Question: I have a:
'''
@property(nonatomic, retain) NSArray * buttonsArray;
...
...
@synthesize buttonsArray;
'''
when the view loads I initialize it as:
'''
buttonsArray = [[NSArray alloc] initWithObjects:
[UIButton buttonWithType:UIButtonTypeRoundedRect],
[UIButton buttonWithType:UIButtonTypeRoundedRect],
[UIButton buttonWithType:UIButtonTypeRoundedRect],
[UIButton buttonWithType:UIButtonTypeRoundedRect],
[UIButton buttonWithType:UIButtonTypeRoundedRect],
[UIButton buttonWithType:UIButtonTypeRoundedRect],
[UIButton buttonWithType:UIButtonTypeRoundedRect],
[UIButton buttonWithType:UIButtonTypeRoundedRect],
[UIButton buttonWithType:UIButtonTypeRoundedRect],
[UIButton buttonWithType:UIButtonTypeRoundedRect],
[UIButton buttonWithType:UIButtonTypeRoundedRect],
[UIButton buttonWithType:UIButtonTypeRoundedRect],
[UIButton buttonWithType:UIButtonTypeRoundedRect],
[UIButton buttonWithType:UIButtonTypeRoundedRect],
[UIButton buttonWithType:UIButtonTypeRoundedRect],
[UIButton buttonWithType:UIButtonTypeRoundedRect],
[UIButton buttonWithType:UIButtonTypeRoundedRect],
[UIButton buttonWithType:UIButtonTypeRoundedRect],
[UIButton buttonWithType:UIButtonTypeRoundedRect],
[UIButton buttonWithType:UIButtonTypeRoundedRect],
[UIButton buttonWithType:UIButtonTypeRoundedRect],
nil];
'''
// this code places the buttons from buttons array on top of the images in my view. I placed those images in an array called imagesArrayV;
'''
int counter = 0;
counter=0;
for (UIButton *button in buttonsArray) {
button = [buttonsArray objectAtIndex:counter];
[button setTag:counter]; // *********
button = [UIButton buttonWithType:UIButtonTypeRoundedRect];
[button addTarget:self action:@selector(test:) forControlEvents:UIControlEventTouchDown];
[button setTitle:@"Hello" forState:UIControlStateNormal];
UIImageView *tempImage = [imagesArrayV objectAtIndex:counter];
CGRect tempRect = tempImage.frame;
button.frame = tempRect;
[self.ViewMainV addSubview:button];
counter++;
}
'''
the purpose of this is to save time creating all the buttons in xcode and creating the connections.

I posted a picture so that you can get an idea...
Anyways the method that get's executed when clicking a button is:
'''
-(void) test: (id) sender{
UIButton*btn = (UIButton*)(sender);
int tagnumber = [btn tag];
NSLog(@"%i",tagnumber);
}
'''
why is it that when I press on the buttons the tag is equal to 0 when I set it to something else ( look for : // ********* ) when creating the button. Moreover when I run this method:
'''
-(void) someOtherMethod{
int counter = 0;
for (UIButton *button in buttonsArray) {
button = [buttonsArray objectAtIndex:counter];
button.alpha = 0;
button.titleLabel.text = @"I change the title";
counter++;
}
}
'''
the buttons that I previously added do not change at all. also the alpha does not change. I don't know what button's I am changing when I run the last method.
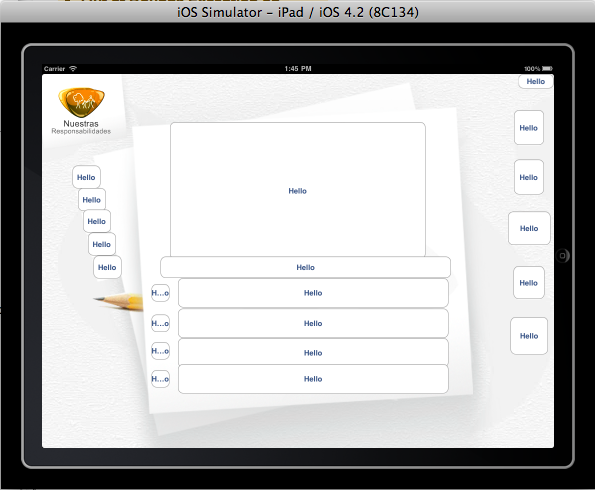
Answer: Just below the line where you set the tag, you have the line 'button = [UIButton buttonWithType:UIButtonTypeRoundedRect];'. This overwrites the button obviously. The action is then added to the newly created button, the buttons in the array are left unaltered.
Personally I would rewrite the code as follows:
'''
for (int counter = 0; counter < numberOfButtons; ++counter) {
button = [UIButton buttonWithType:UIButtonTypeRoundedRect];
[button setTag:counter];
[button addTarget:self action:@selector(test:) forControlEvents:UIControlEventTouchDown];
[button setTitle:@"Hello" forState:UIControlStateNormal];
UIImageView *tempImage = [imagesArrayV objectAtIndex:counter];
CGRect tempRect = tempImage.frame;
button.frame = tempRect;
[self.ViewMainV addSubview:button];
[buttonsArray addObject:button];
}
'''
This also avoids populating the array hardcoded, for more flexible, less error-prone code.